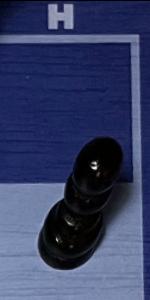
Label: Pawn_Black